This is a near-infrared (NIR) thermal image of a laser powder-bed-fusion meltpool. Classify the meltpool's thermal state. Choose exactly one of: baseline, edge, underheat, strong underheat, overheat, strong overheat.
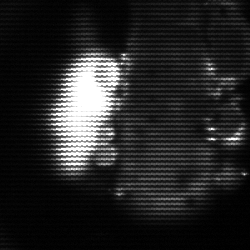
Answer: strong underheat